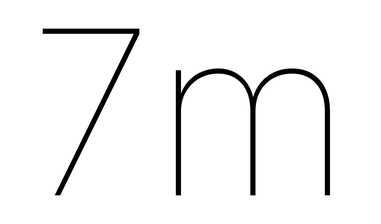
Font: Inter_Thin